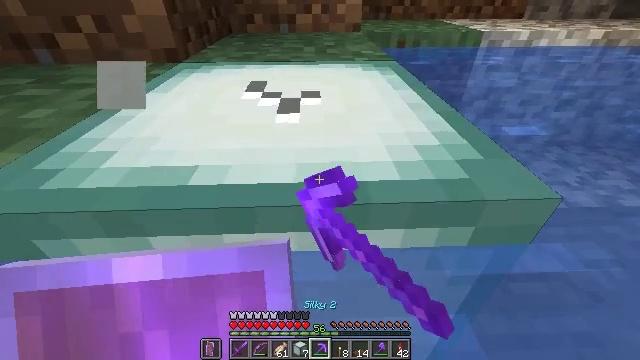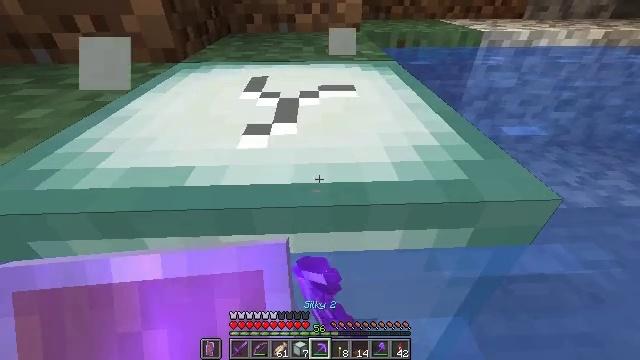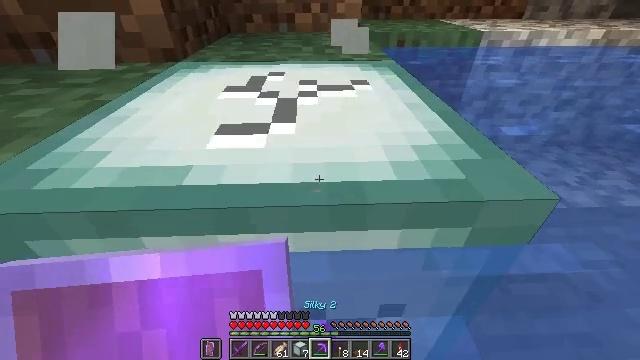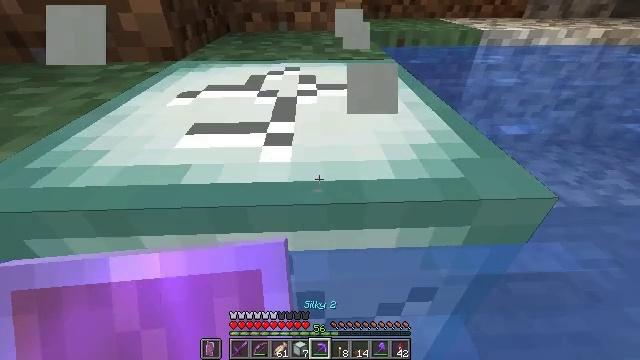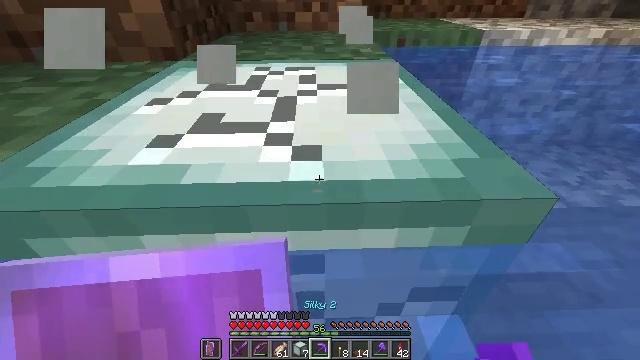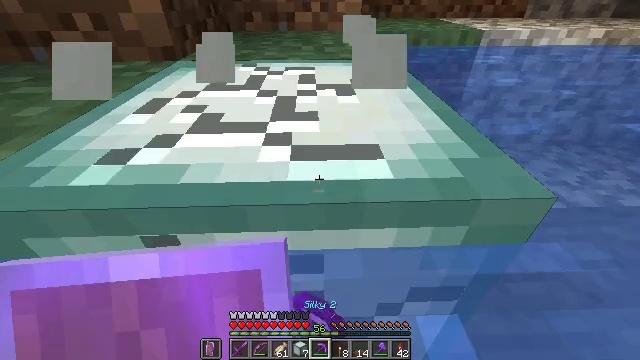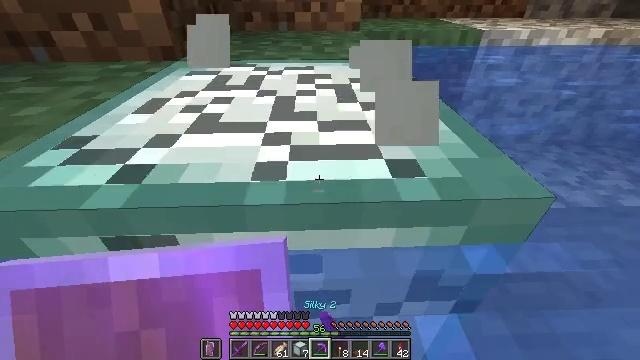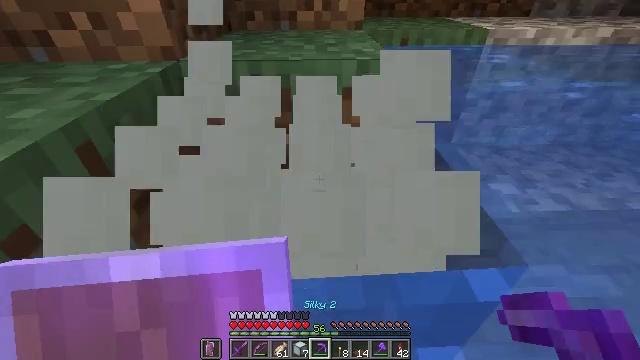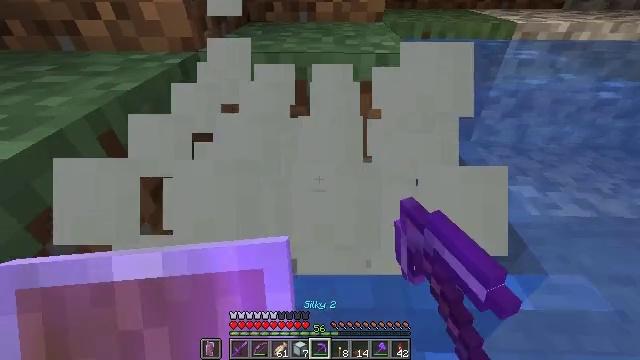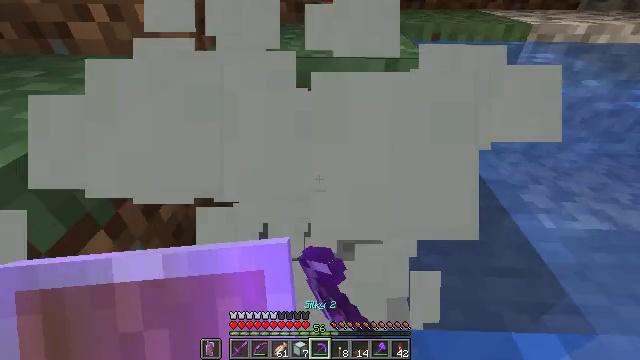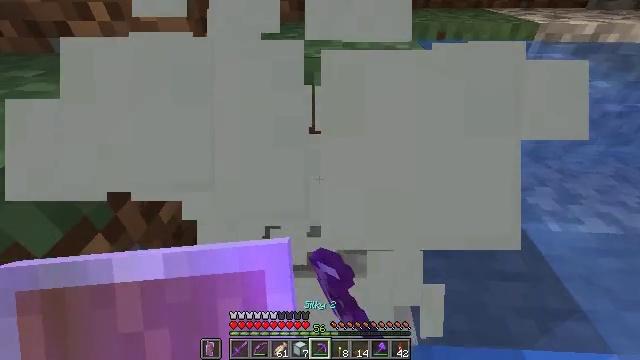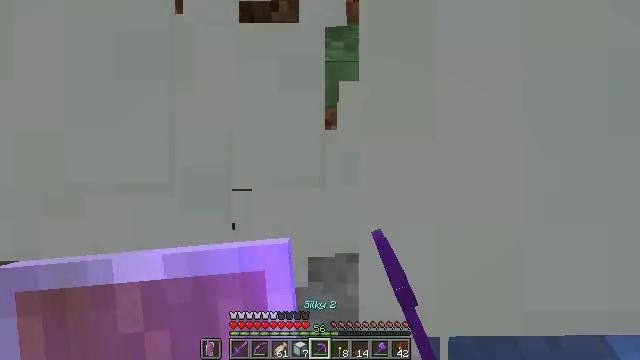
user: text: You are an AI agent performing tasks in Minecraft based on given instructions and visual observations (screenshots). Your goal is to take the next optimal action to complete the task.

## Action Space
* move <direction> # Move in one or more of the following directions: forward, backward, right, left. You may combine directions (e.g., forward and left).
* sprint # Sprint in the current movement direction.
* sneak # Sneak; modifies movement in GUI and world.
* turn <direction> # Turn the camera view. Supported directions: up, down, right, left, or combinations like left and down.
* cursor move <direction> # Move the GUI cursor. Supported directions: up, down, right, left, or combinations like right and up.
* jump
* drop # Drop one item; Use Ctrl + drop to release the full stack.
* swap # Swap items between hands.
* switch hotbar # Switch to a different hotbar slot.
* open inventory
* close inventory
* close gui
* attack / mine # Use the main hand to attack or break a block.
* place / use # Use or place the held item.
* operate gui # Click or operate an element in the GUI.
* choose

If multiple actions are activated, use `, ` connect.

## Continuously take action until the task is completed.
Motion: motion action
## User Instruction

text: Harvest the sea lantern from its structure.
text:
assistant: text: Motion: move forward, sneak, attack / mine
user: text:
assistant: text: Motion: move forward, sneak, attack / mine
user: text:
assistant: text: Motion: move forward, sneak, attack / mine
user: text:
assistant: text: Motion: move forward, sneak, attack / mine
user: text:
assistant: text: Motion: move forward, sneak, attack / mine
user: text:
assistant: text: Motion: move forward, sneak, attack / mine
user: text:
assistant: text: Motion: move forward, sneak, attack / mine
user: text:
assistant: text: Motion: move forward, sneak, turn left and down, attack / mine
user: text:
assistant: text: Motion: move forward, sneak, attack / mine
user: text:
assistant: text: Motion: move forward, sneak, attack / mine
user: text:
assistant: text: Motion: move forward, sneak, attack / mine
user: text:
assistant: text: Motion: sneak, attack / mine